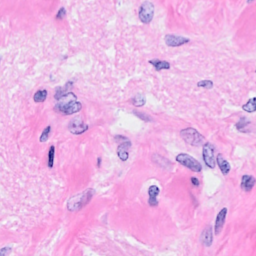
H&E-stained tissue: Breast